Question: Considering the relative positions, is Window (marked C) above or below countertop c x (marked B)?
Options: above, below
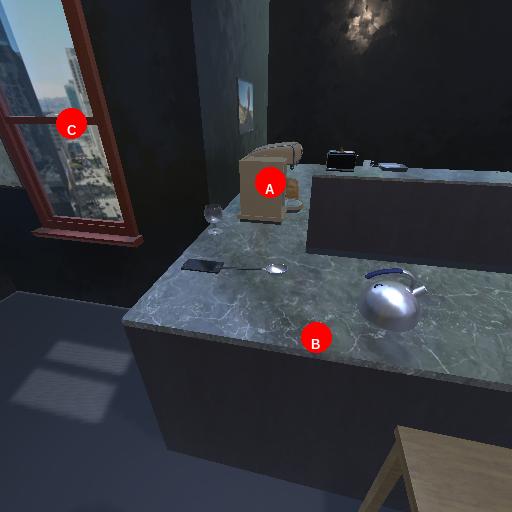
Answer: above